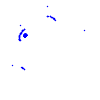
Particle: pion